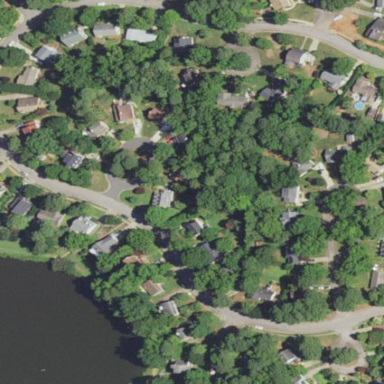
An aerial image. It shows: Residential area within neighborhood.